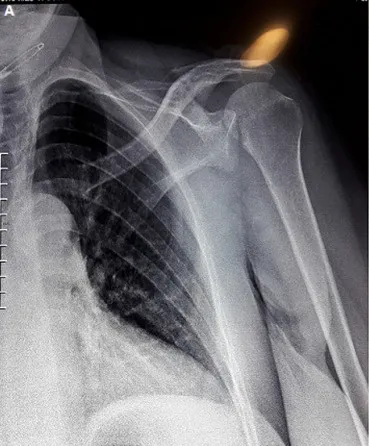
Radiographs of the left shoulder:. Frontal radiograph of shoulder showing double contour of humeral head "trough sign" due to a reverse Hill-Sachs lesion.
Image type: radiology (x_ray)